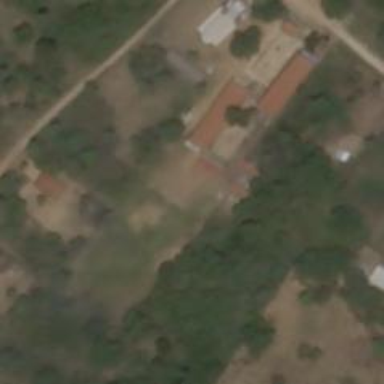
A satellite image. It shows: School.